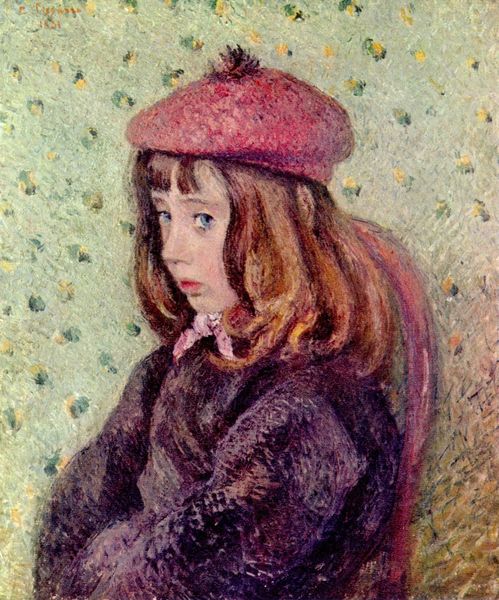
Titel: Porträt von Félix
Künstler: Camille Pissarro
Standort: London
Institution: Tate Gallery
Schlagwörter: blau, gemälde, hand, schatten, gelb, grün, impressionismus, mädchen, sitzen, blumen, braun, bunt, elegant, frankreich, frau, frisur, haar, hintergrund, hut, kleid, mund, nase, ohr, pastell, profil, renoir, stuhl, weiss, blick, obst, rot, schal, schnee, tuch, haube, malerei, muster, schleife, jacke, jung, kappe, mütze, wand, arm, arme, augen, gesicht, lang, mensch, pelz, rahmen, schale, trauer, bildnis, portrait, porträt, signatur, öl, kalt, einsam, pastos, auge, fransen, haare, halbfigur, mantel, sitzend, kind, blaue augen, brustbild, lippe, lippen, rosa, traurig, vornehm, pony, lehne, pointilismus, warm, farben, modern, farbe, lila, violett, klein, winter, tapete, weiblich, wolle, impressionistisch, halstuch, stimmung, allein, junge, verschämt, umriss, französin, impression, punkte, pink, versteckt, birnen, rothaarig, kälte, barrett, dreiviertel, seite, tupfen, tupfer, baskenmütze, barett, seitenblick, rote haare, halbprofil, sisley, bommel, schirmmütze, schüchtern, frieren, scheu, niedlich, pullover, zitronen, brau, getupft, rote mütze, strähnen, michelangelo, impressionist, harr, jahre, rotkäppchen, tapette, unsicher, spitznase, profilbild, flocken, schmollen, franzosenmütze, isolation, patel, beret, halbprofik, augen blau, bakenmütze, heller hintergrund, lila mantel, pudelmütze, schmollende, stulh, post impressionismus, 10, kwaste, aengstlich, fraknreich